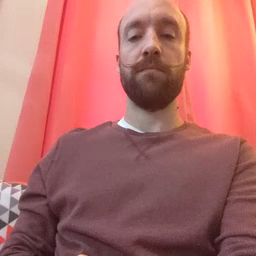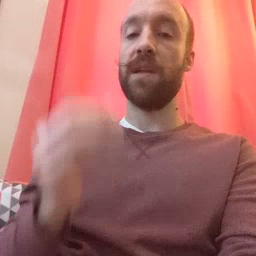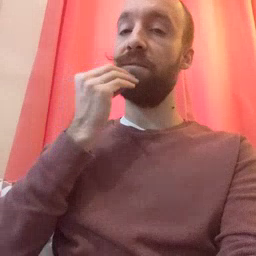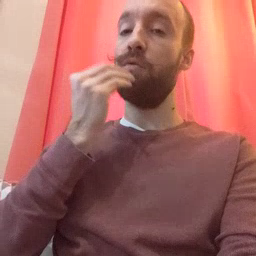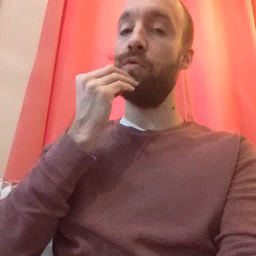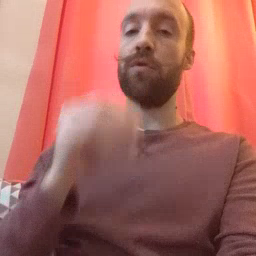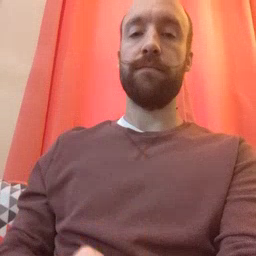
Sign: food